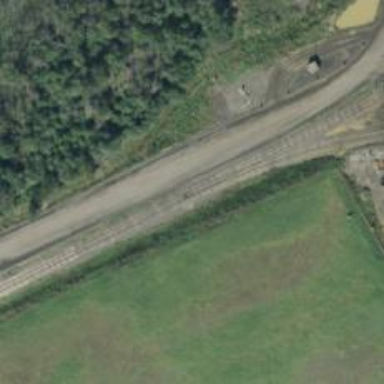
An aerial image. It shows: Railway yard in service.